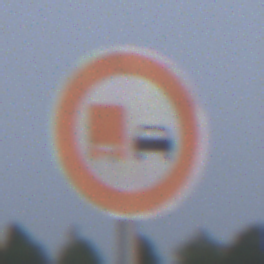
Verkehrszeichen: UeberholverbotKraftfahrzeuge
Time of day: SunriseSunset
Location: Outdoor (Nature)
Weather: Overcast
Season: NotSpecified
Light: Natural